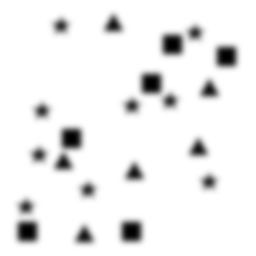
Squares: 6
Triangles: 6
Stars: 9
Total shapes: 21